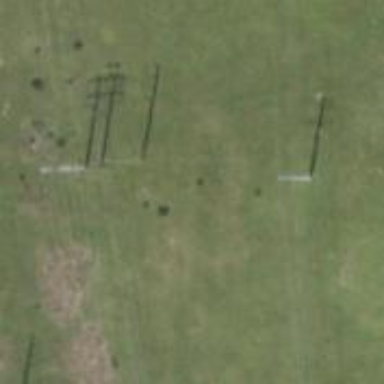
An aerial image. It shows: Power pole.